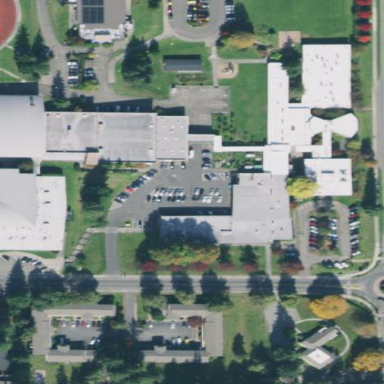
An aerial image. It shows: School building.